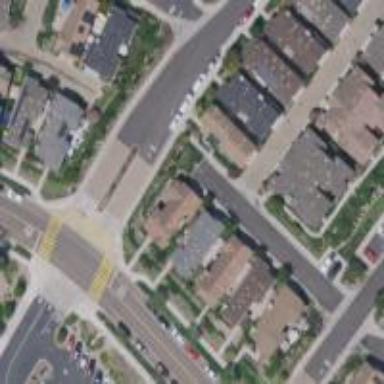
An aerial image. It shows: Residential road with separate sidewalk.